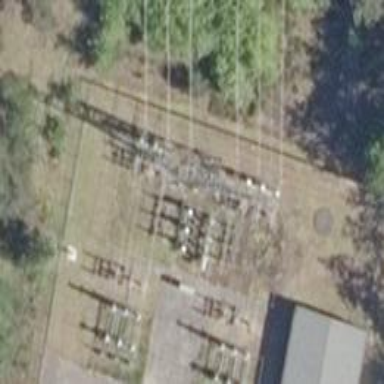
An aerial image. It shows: Power line with three cables configured as busbar.